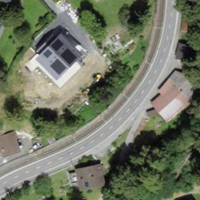
EUNIS habitat code: 55
Species observed at this site:
Helicoverpa armigera
Acleris sparsana
Eupithecia icterata
Deilephila porcellus
Opisthograptis luteolata
Idaea degeneraria
Euplagia quadripunctaria
Chloroclysta siterata
Acleris variegana
Idaea aversata
Peribatodes rhomboidaria
Alcis repandata
Udea ferrugalis
Pyrausta aurata
Oedemera femoralis
Euroleon nostras